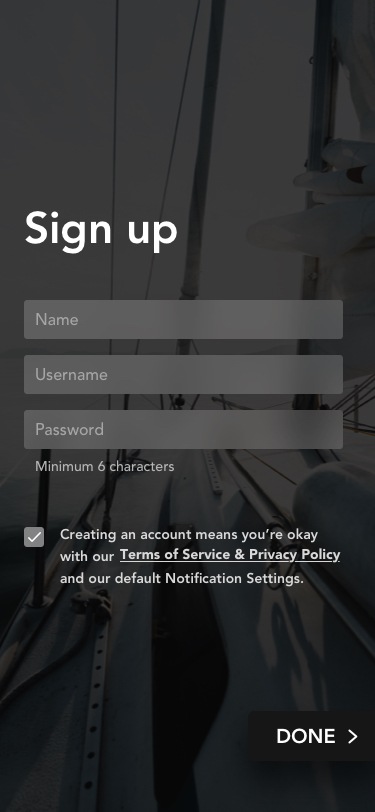
Text in this UI design:
Creating an account means you’re okay with our
and our default Notification Settings.
Terms of Service & Privacy Policy
Minimum 6 characters
Sign up
Name
Username
Password
DONE